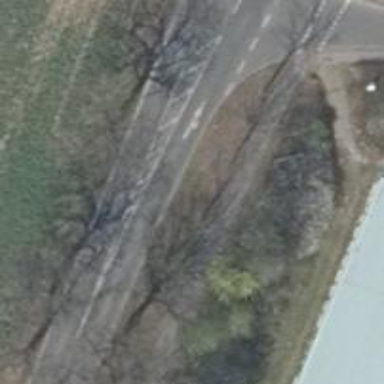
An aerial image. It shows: Secondary road with asphalt surface and lane markings.